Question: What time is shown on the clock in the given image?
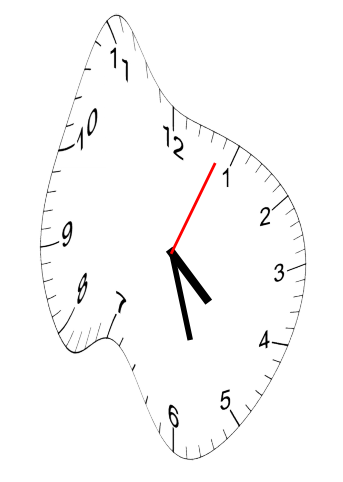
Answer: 04:27:04